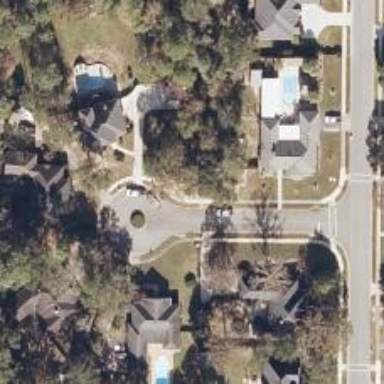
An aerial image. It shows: Residential road.